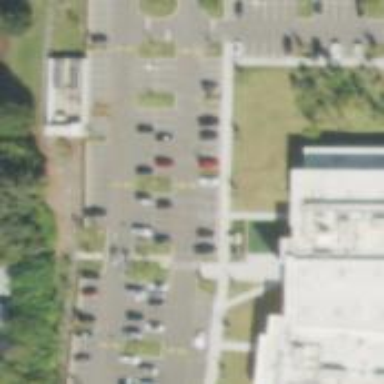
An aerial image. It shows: Parking space is available.